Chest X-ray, AP view. Patient: 48 years old, sex M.
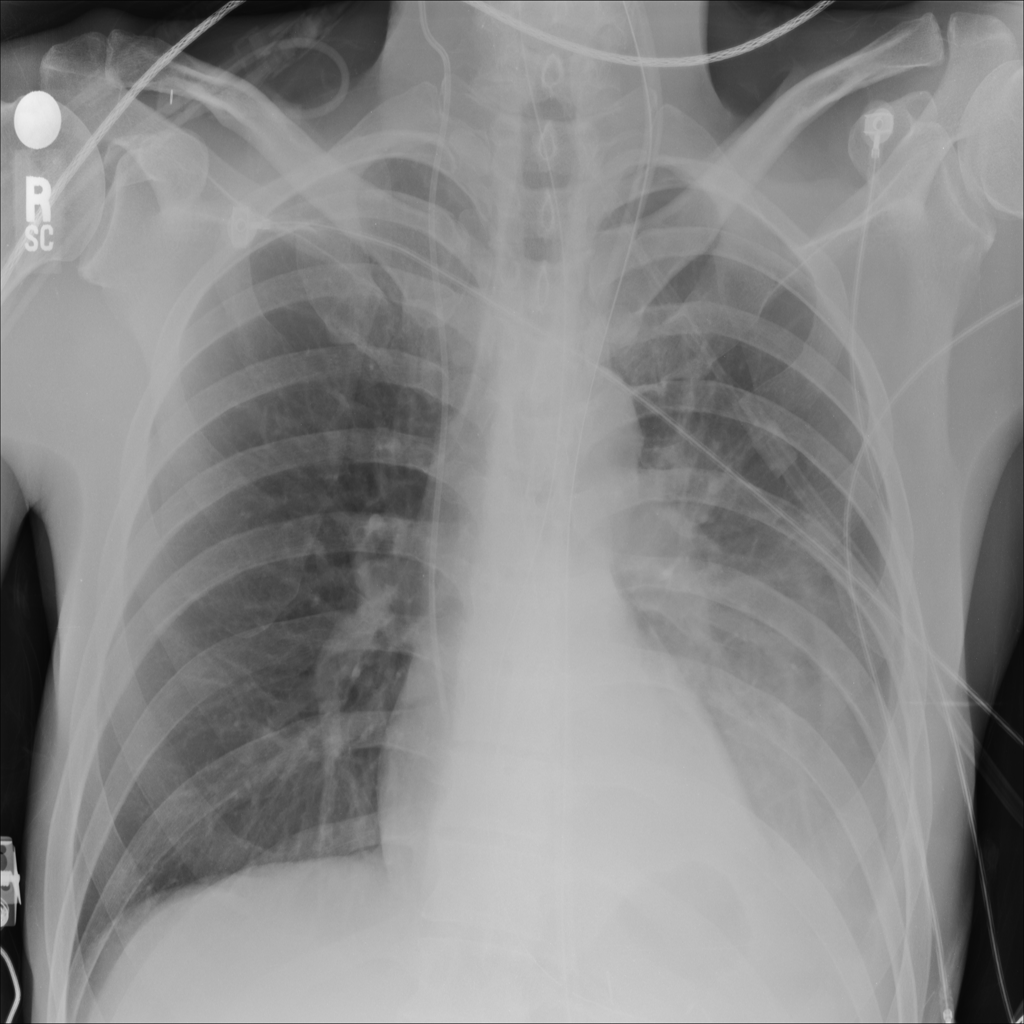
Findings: No Finding